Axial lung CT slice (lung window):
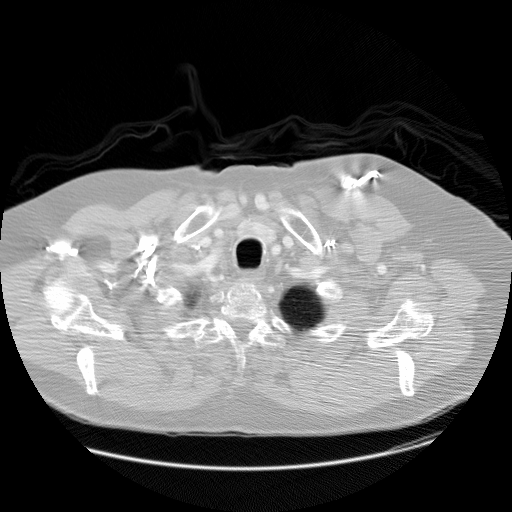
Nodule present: no